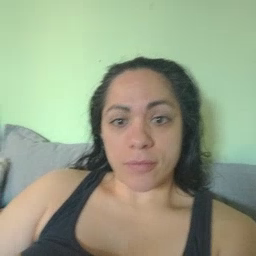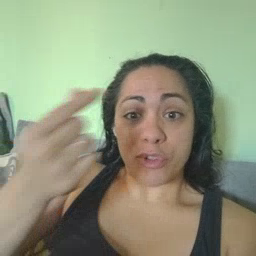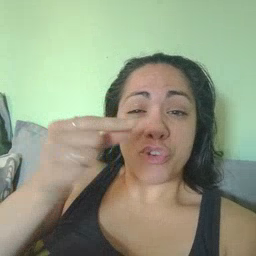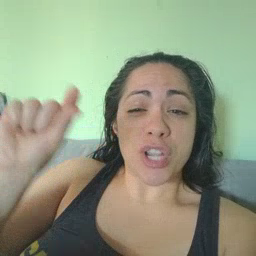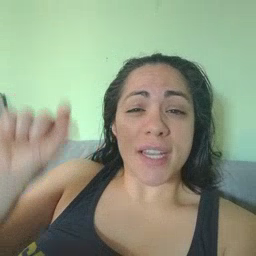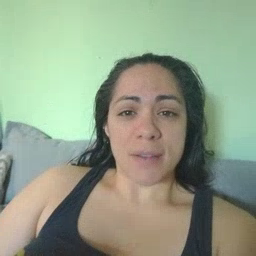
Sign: green